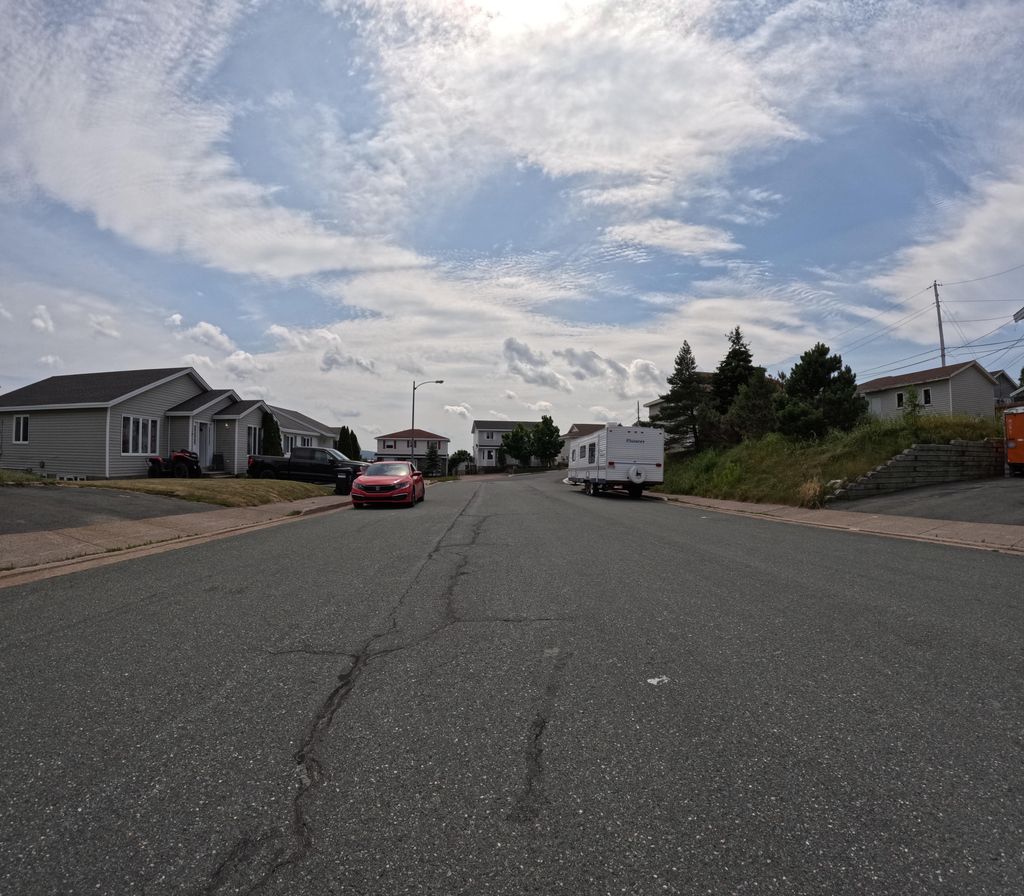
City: st_johns